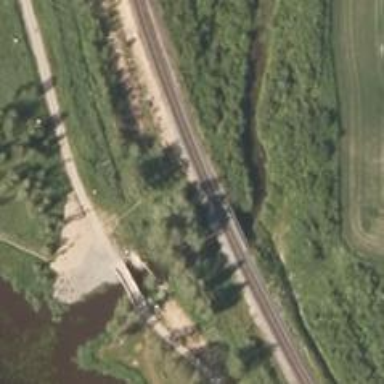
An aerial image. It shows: Bridge carrying railway with B1 track class.